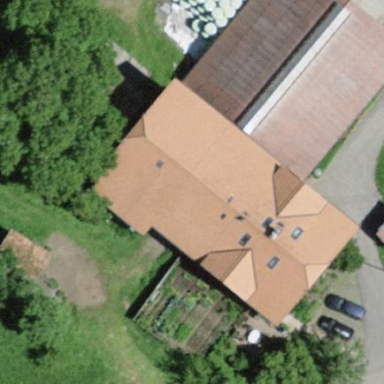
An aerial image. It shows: Farm building.